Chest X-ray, PA view. Patient: 14 years old, sex F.
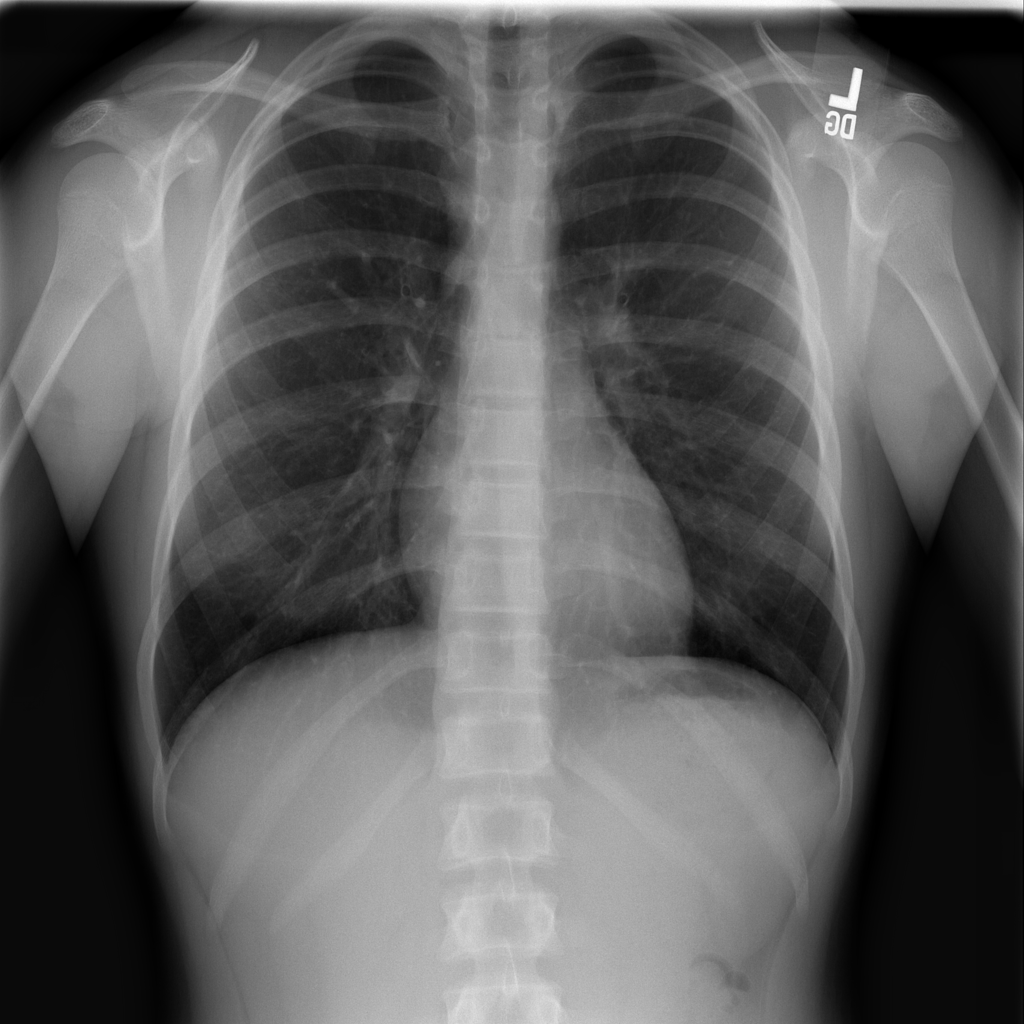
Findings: No Finding